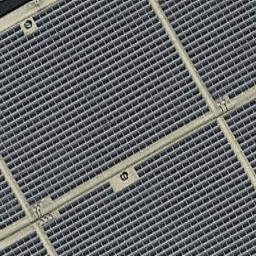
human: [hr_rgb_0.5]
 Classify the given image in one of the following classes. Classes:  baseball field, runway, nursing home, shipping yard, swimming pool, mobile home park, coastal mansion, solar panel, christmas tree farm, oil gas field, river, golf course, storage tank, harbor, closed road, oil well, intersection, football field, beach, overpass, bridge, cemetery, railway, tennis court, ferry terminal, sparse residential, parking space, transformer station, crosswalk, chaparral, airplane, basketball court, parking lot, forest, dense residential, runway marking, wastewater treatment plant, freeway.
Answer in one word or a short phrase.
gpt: solar panel